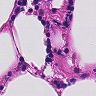
Metastatic tissue present: no